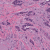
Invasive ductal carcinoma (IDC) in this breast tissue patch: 1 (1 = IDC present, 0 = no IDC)